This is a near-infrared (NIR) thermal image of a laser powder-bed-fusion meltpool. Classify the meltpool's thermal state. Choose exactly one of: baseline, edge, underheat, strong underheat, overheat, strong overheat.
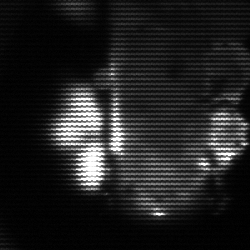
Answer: strong underheat